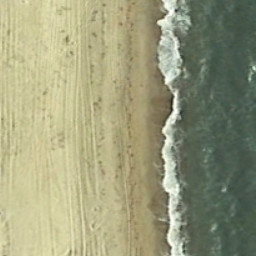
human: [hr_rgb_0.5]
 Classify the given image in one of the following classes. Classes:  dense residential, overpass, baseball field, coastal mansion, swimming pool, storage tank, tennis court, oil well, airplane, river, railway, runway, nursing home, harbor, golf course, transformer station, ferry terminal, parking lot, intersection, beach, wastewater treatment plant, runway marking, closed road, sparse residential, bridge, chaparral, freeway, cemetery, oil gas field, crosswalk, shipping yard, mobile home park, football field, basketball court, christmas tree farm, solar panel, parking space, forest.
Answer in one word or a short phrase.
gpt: beach